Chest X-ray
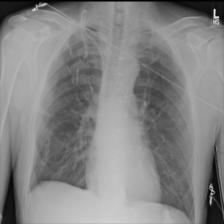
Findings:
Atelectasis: negative
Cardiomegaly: negative
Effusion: negative
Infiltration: negative
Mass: negative
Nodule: negative
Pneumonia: negative
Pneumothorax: negative
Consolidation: negative
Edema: negative
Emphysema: negative
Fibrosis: negative
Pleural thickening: negative
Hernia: negative